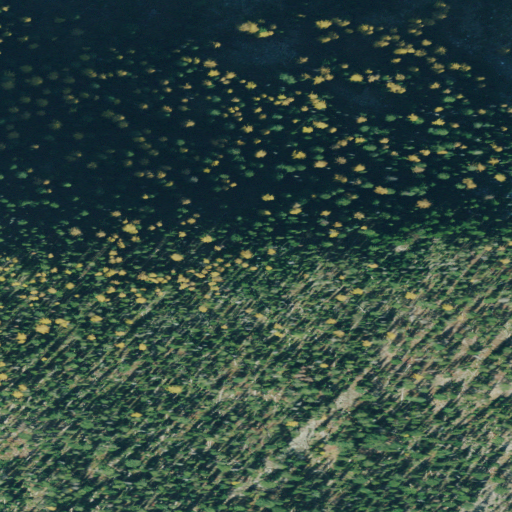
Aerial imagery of ridge(s) in Montana named Hayes Ridge containing only evergreen forest